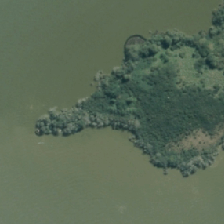
Land cover: herbaceous_freshwater_vege